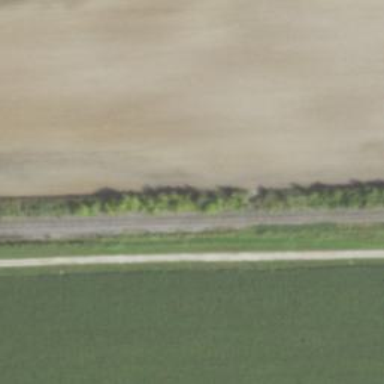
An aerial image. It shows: Abandoned railway.